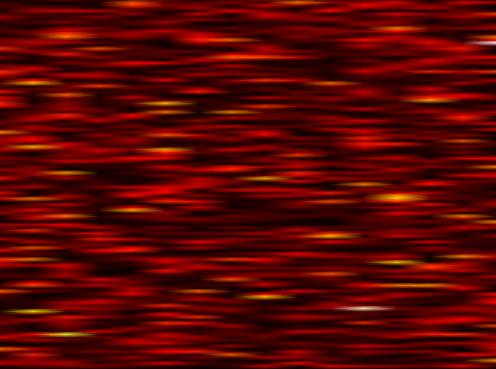
Label: FBMC